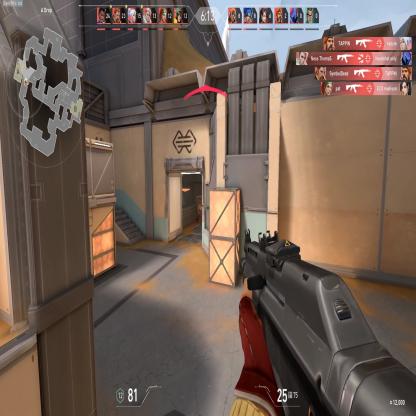
Label: enemy